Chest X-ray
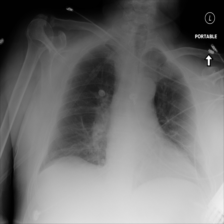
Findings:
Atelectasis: positive
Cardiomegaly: negative
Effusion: negative
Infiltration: negative
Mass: negative
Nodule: negative
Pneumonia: negative
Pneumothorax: negative
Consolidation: negative
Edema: negative
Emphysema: negative
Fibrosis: negative
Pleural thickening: negative
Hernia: negative